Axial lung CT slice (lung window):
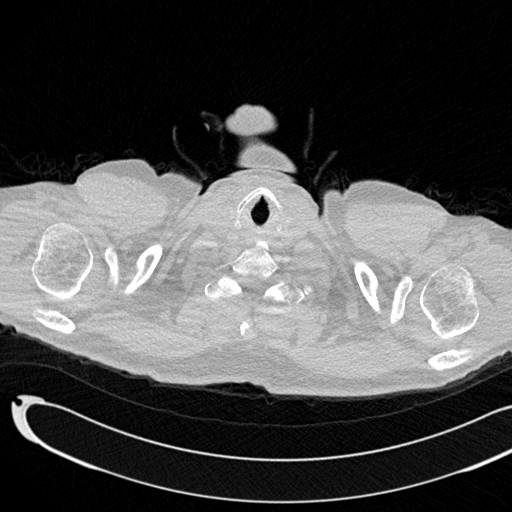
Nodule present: no